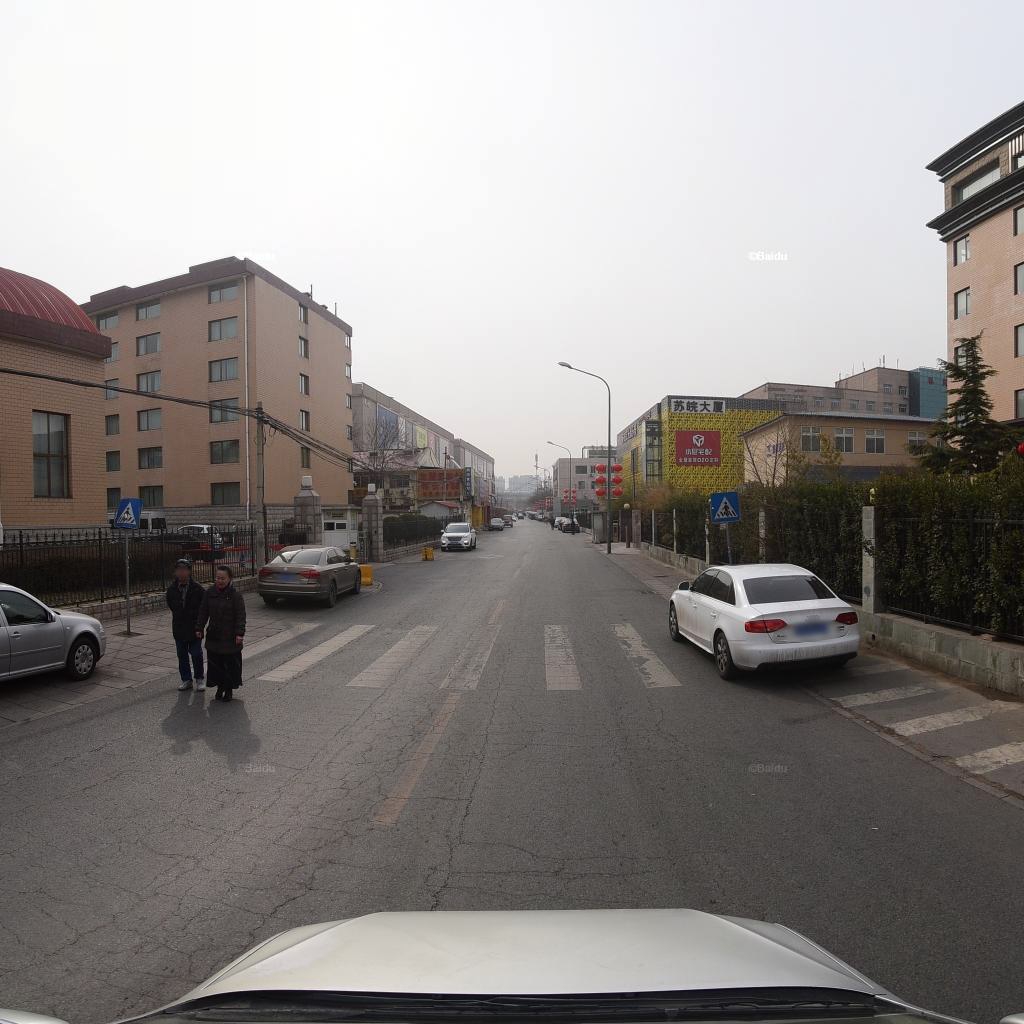
Region: Fengtai
Road damage annotations: alligator crack